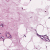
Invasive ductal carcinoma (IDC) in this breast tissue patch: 0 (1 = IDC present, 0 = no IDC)